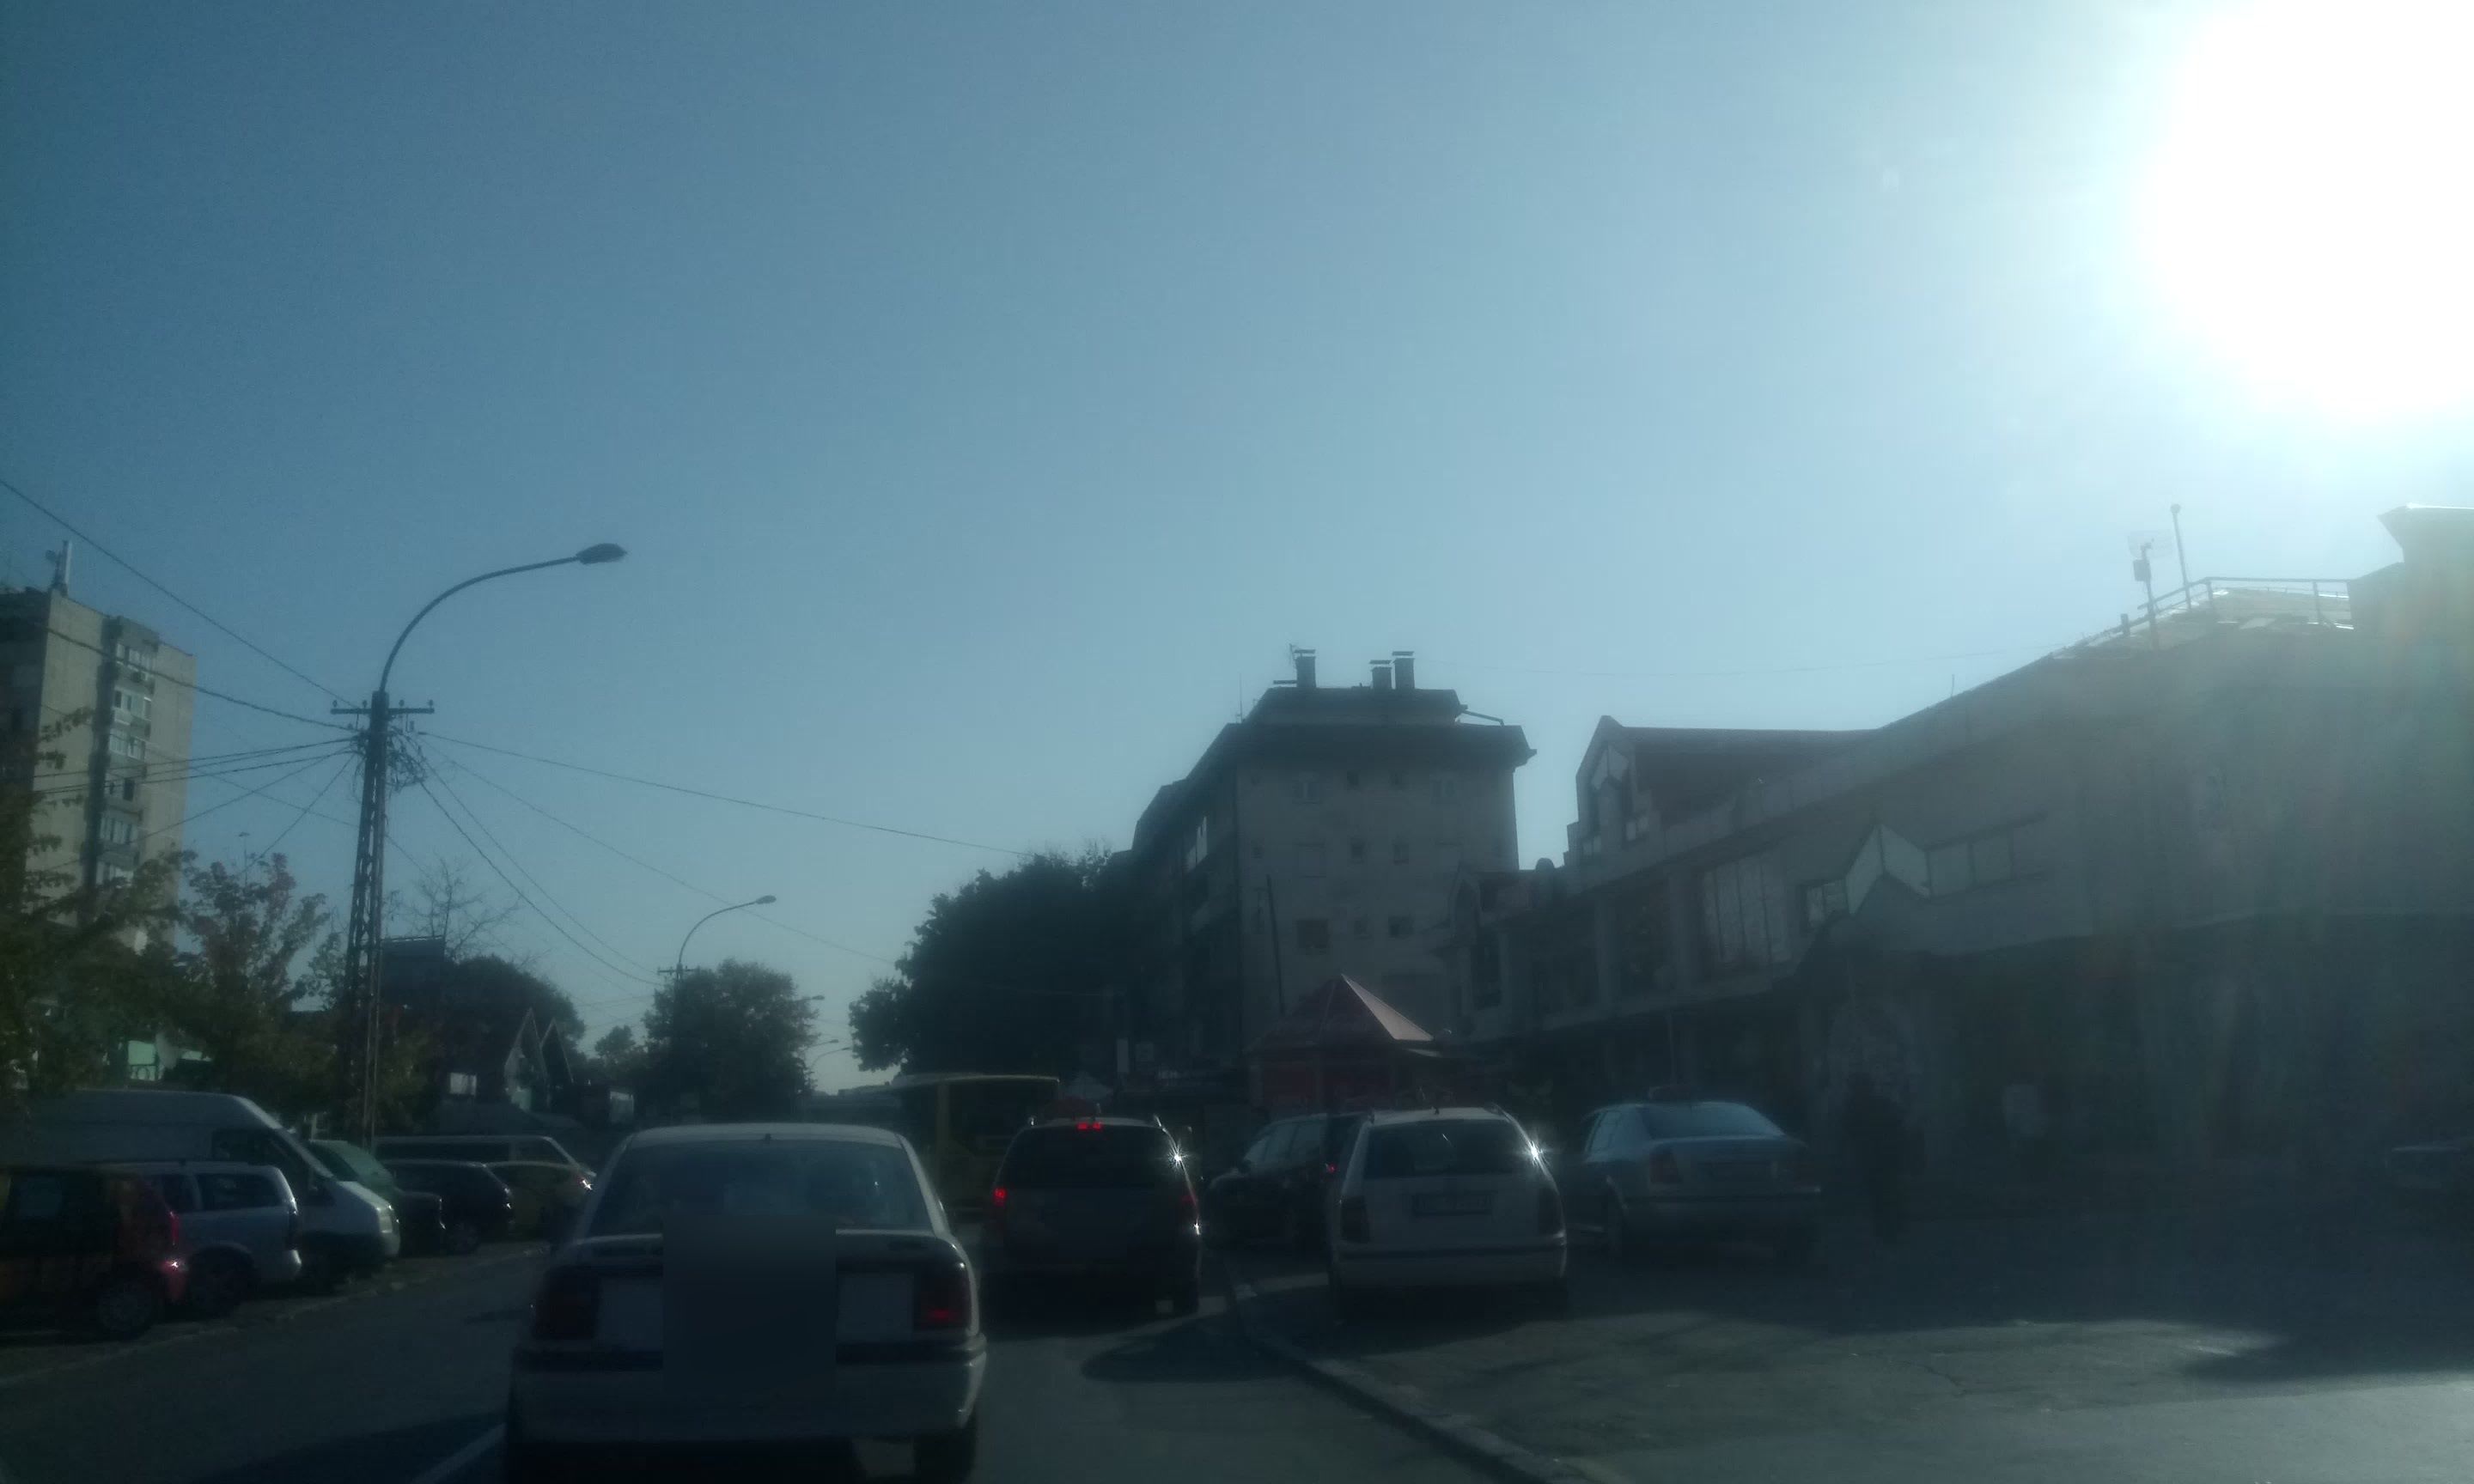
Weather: clear
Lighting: day
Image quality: good
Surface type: driving surface
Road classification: footway
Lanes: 2
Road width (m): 2.0
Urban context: urban centre
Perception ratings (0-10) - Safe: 3.28, Lively: 7.46, Beautiful: 3.44, Boring: 6.37, Depressing: 2.53, Wealthy: 1.52